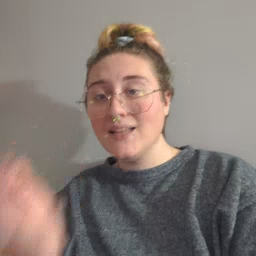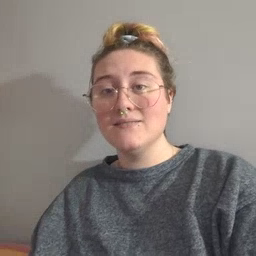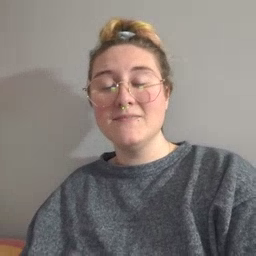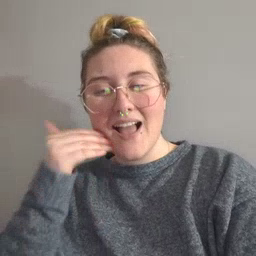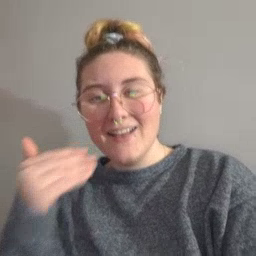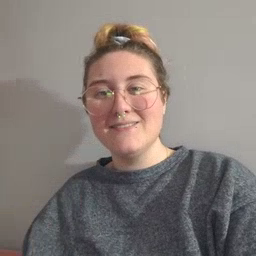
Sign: smile